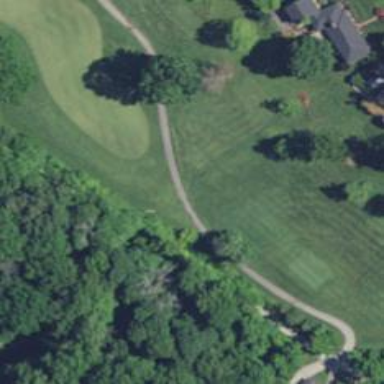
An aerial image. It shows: Service road designated as golf cart path.